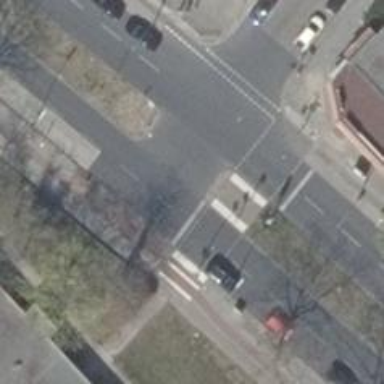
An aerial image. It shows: Road with traffic signals.